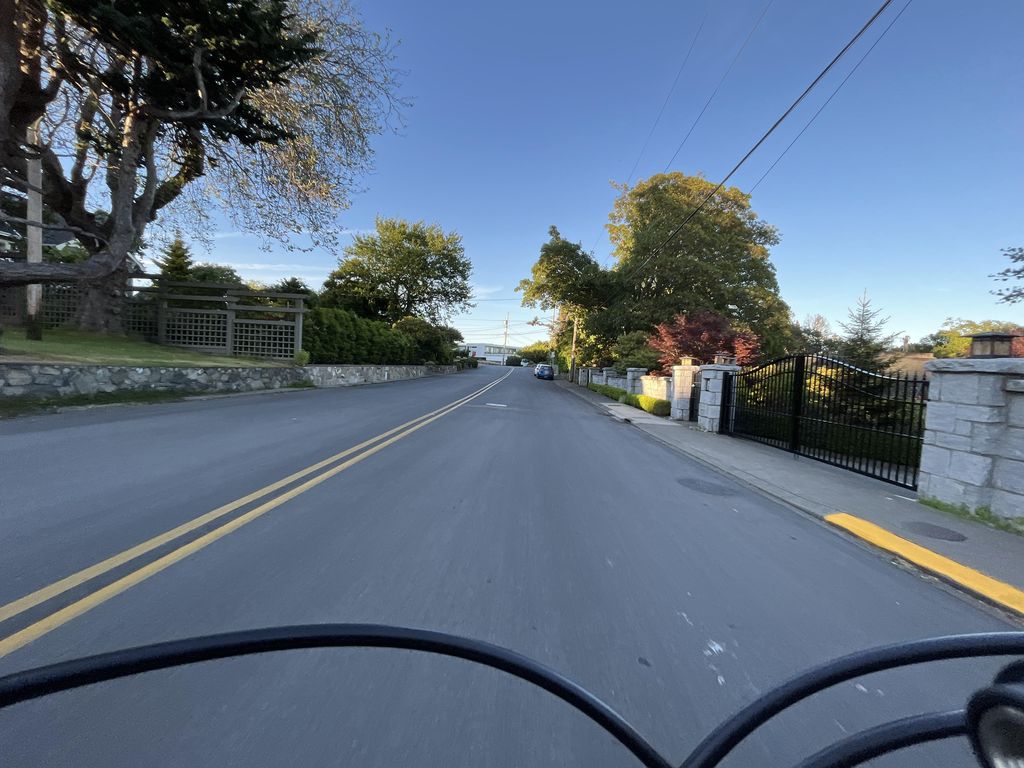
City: victoria